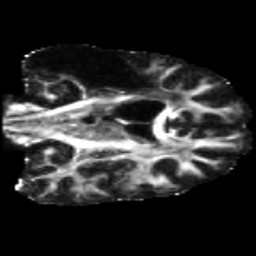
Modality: FA
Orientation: coronal
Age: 43
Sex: male
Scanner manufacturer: siemens
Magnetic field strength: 3 T
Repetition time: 5.47 s
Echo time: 0.0854 s